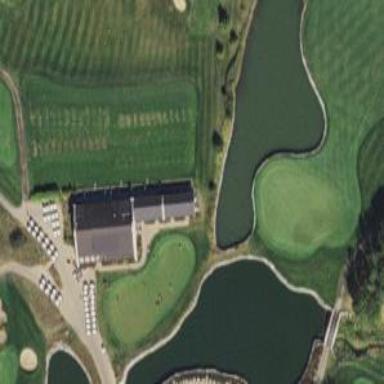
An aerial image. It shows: Path for both roads and golfers.